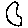
Label: moon